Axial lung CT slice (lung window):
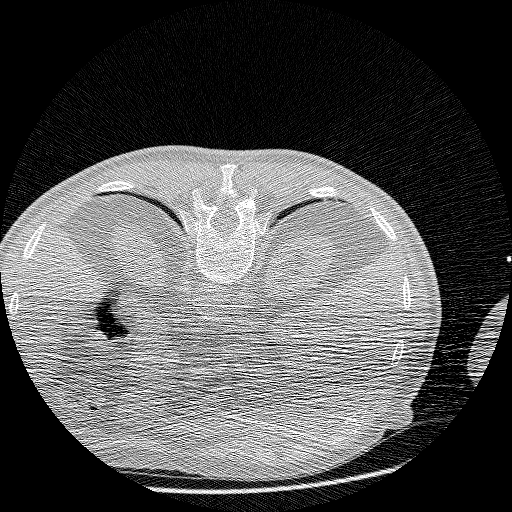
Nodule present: no